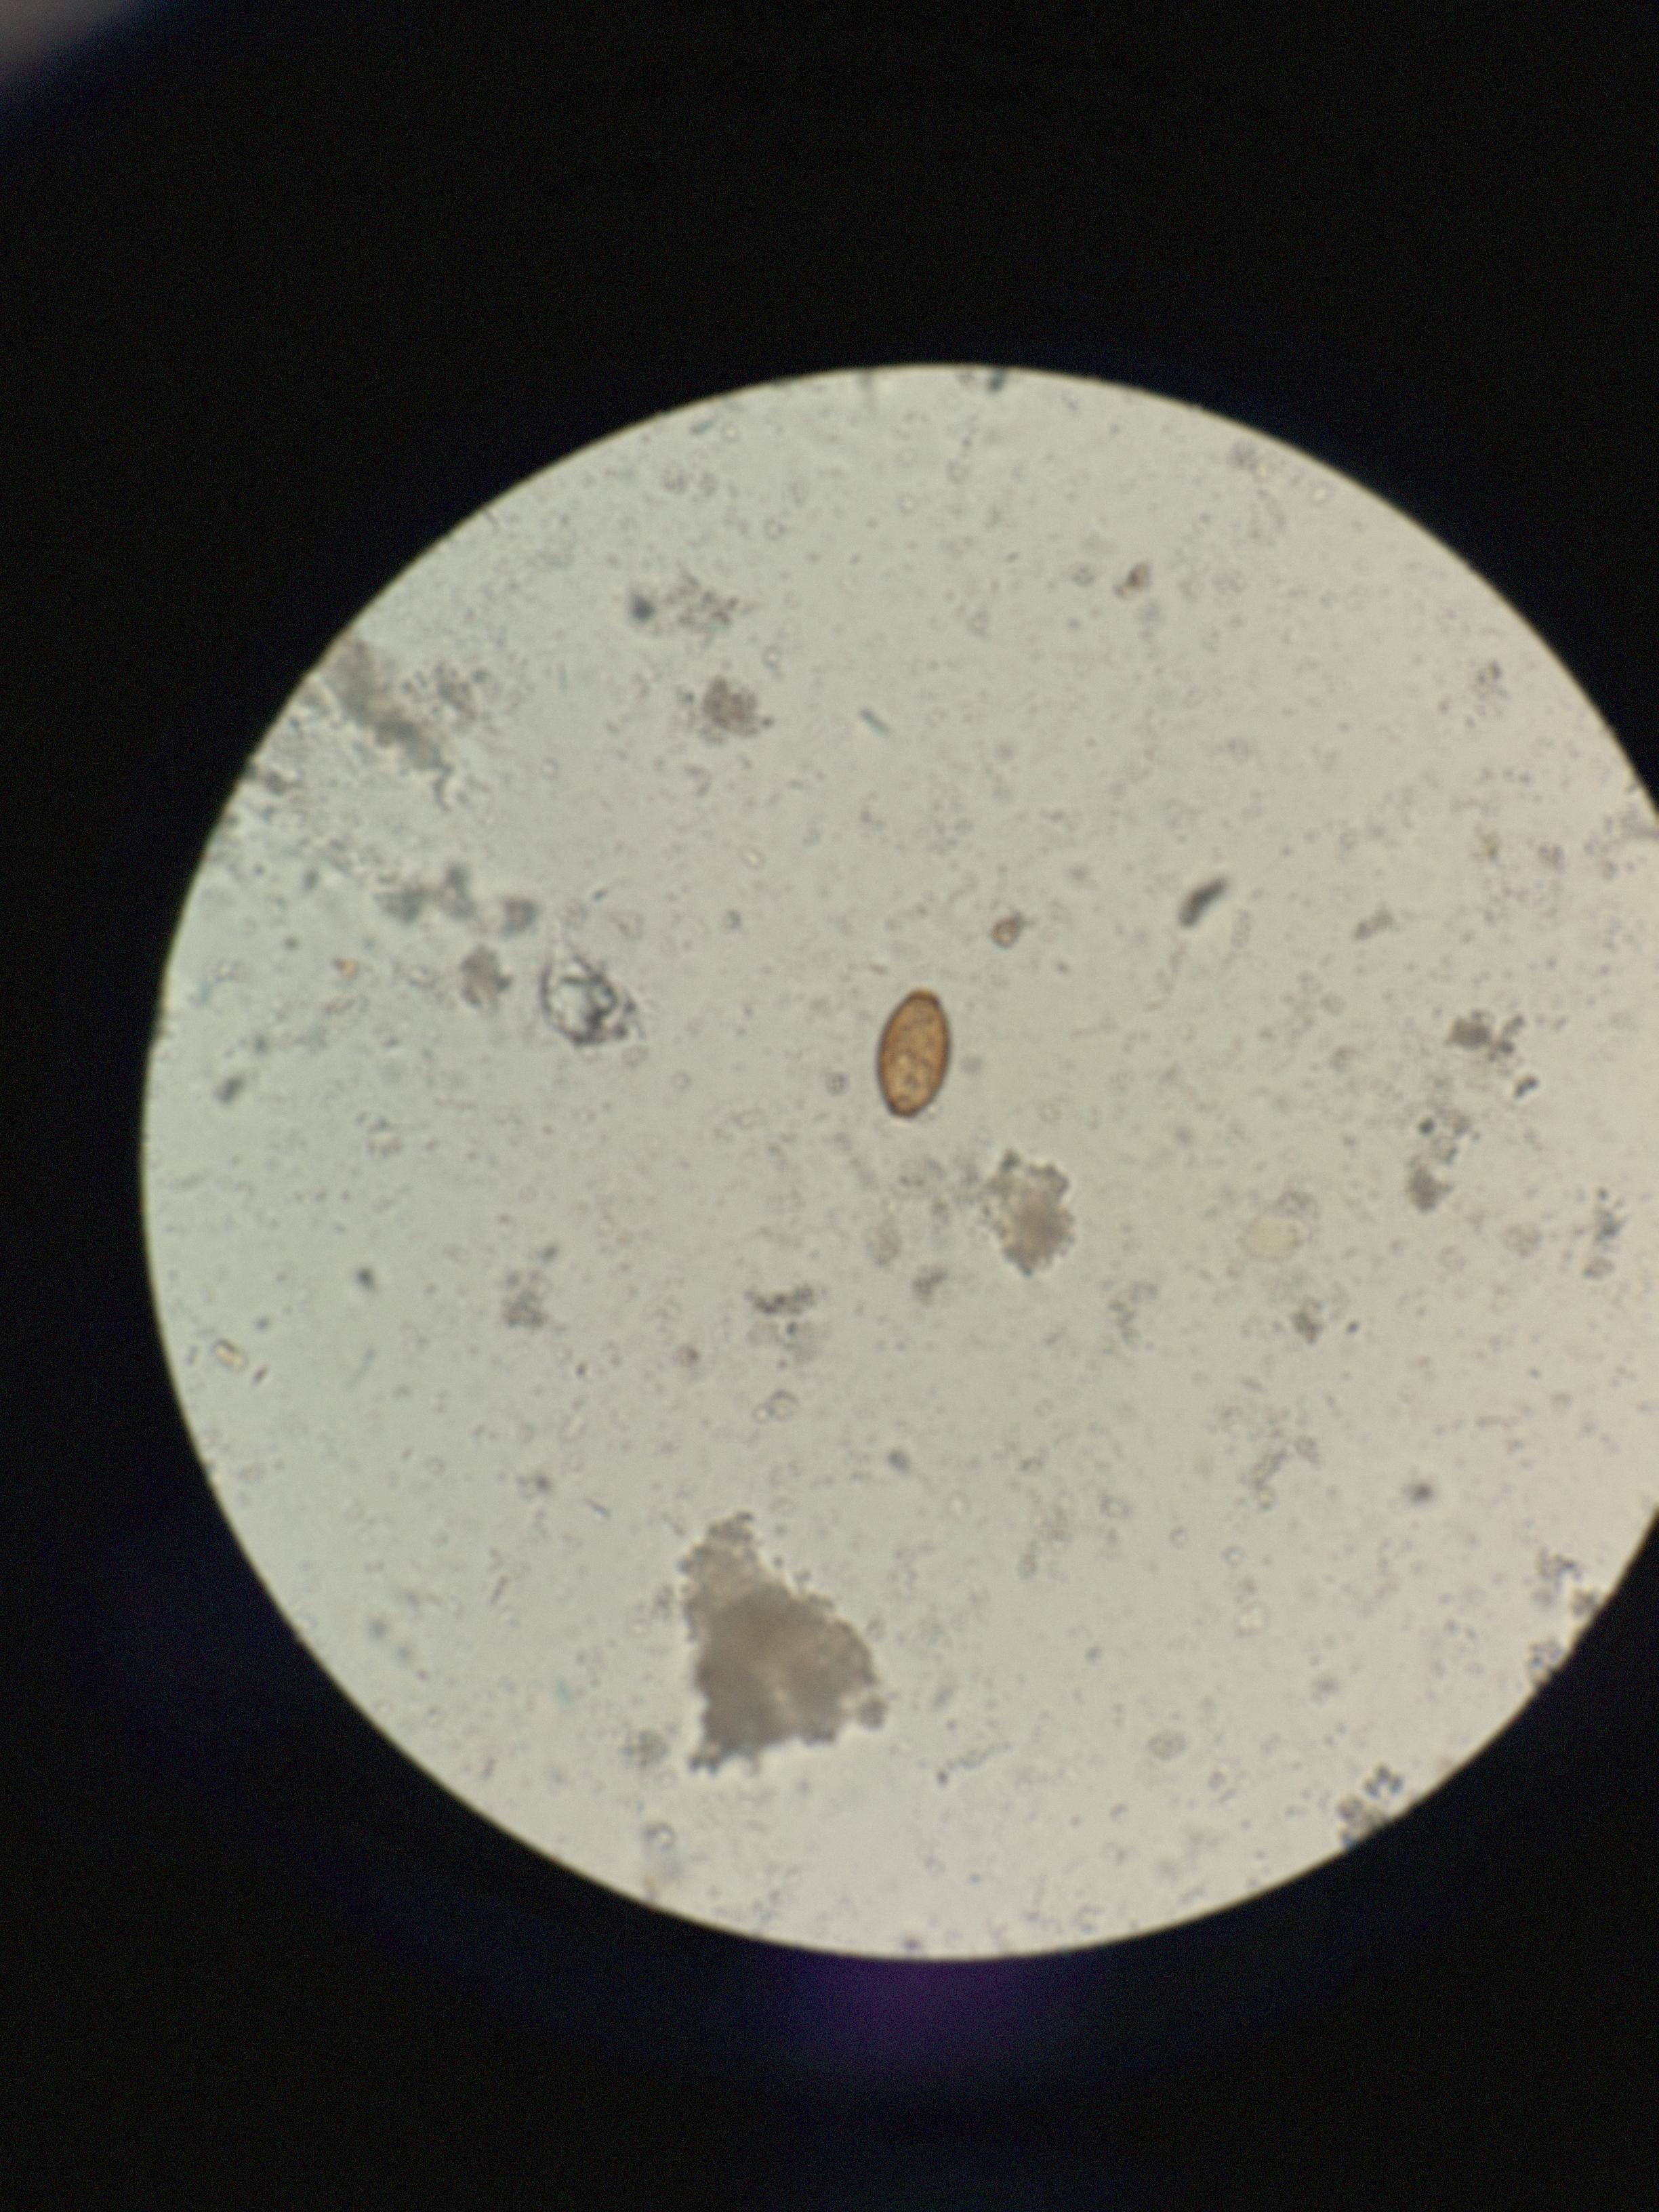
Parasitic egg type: Trichuris trichiura